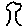
Label: tree